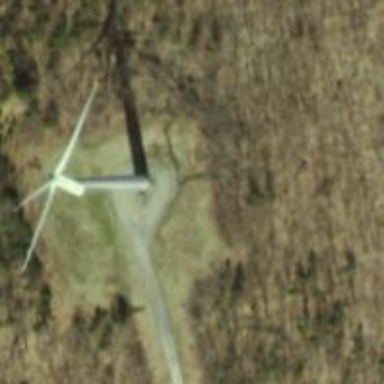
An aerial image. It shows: Wind generator with horizontal axis. The generator is wind turbine.